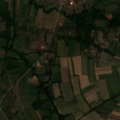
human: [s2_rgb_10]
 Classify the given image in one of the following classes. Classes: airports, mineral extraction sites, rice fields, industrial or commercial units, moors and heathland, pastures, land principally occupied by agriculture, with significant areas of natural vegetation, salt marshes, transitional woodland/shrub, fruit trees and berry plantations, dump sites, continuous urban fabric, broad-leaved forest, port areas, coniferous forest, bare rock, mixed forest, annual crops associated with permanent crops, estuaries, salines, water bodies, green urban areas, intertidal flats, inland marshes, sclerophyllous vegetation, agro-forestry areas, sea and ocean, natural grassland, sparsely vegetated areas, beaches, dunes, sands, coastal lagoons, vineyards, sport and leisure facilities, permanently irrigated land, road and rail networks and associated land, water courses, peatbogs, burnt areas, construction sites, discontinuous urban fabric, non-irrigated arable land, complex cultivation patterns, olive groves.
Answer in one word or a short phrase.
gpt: non-irrigated arable land, complex cultivation patterns, land principally occupied by agriculture, with significant areas of natural vegetation